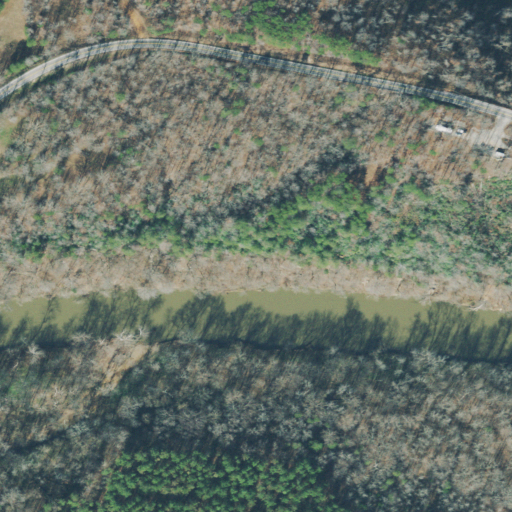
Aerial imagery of cliff(s) in Tennessee named Pine Bluff containing deciduous forest, woody wetlands, open development, mixed forest, open water, evergreen forest, and pasture